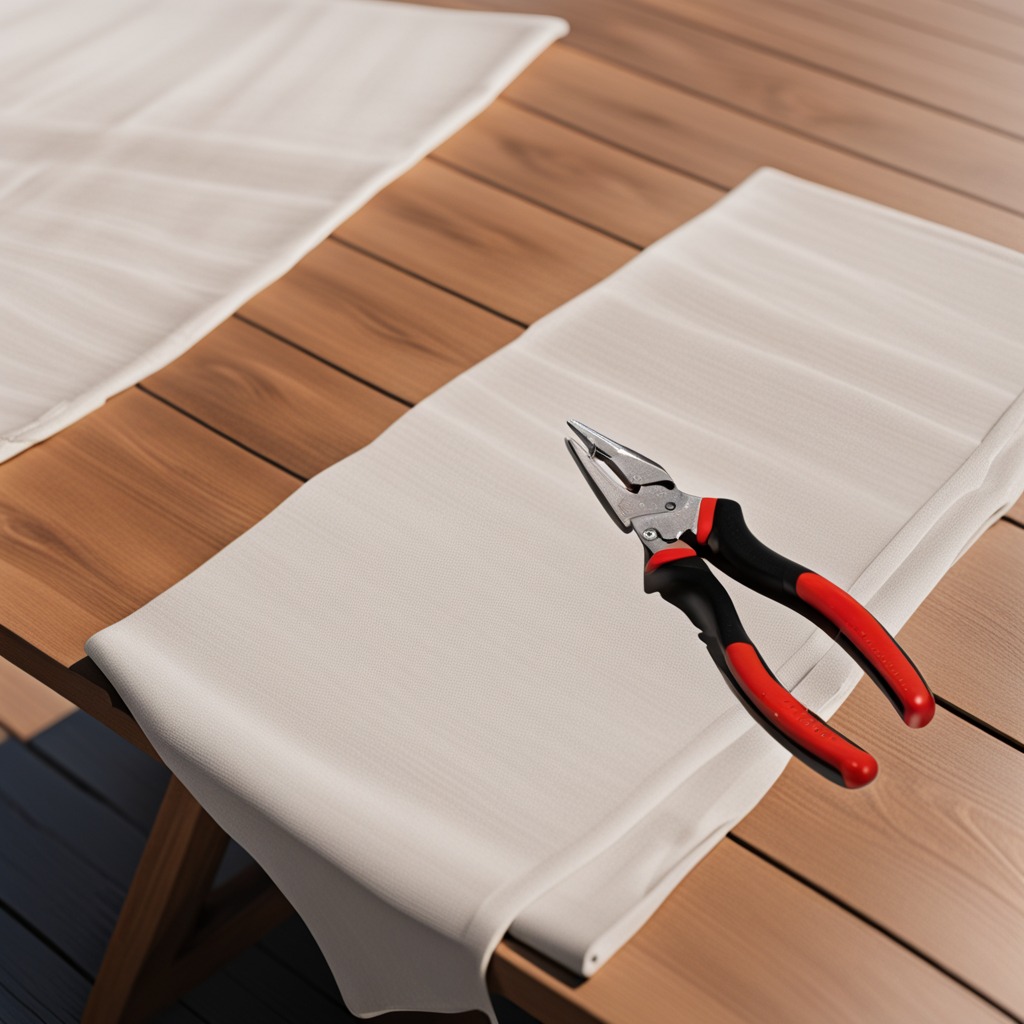
A plier is lying on the wooden table.